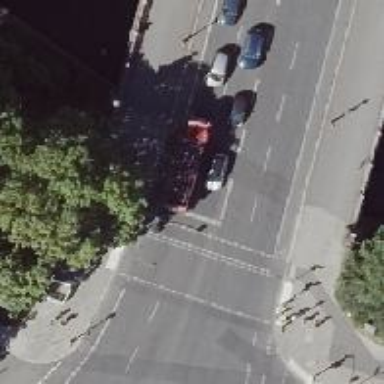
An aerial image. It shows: Tertiary road on bridge with asphalt surface. The road has separate sidewalks on both sides and exclusive cycle lanes on both sides.